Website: crate-barrel
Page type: billing-address
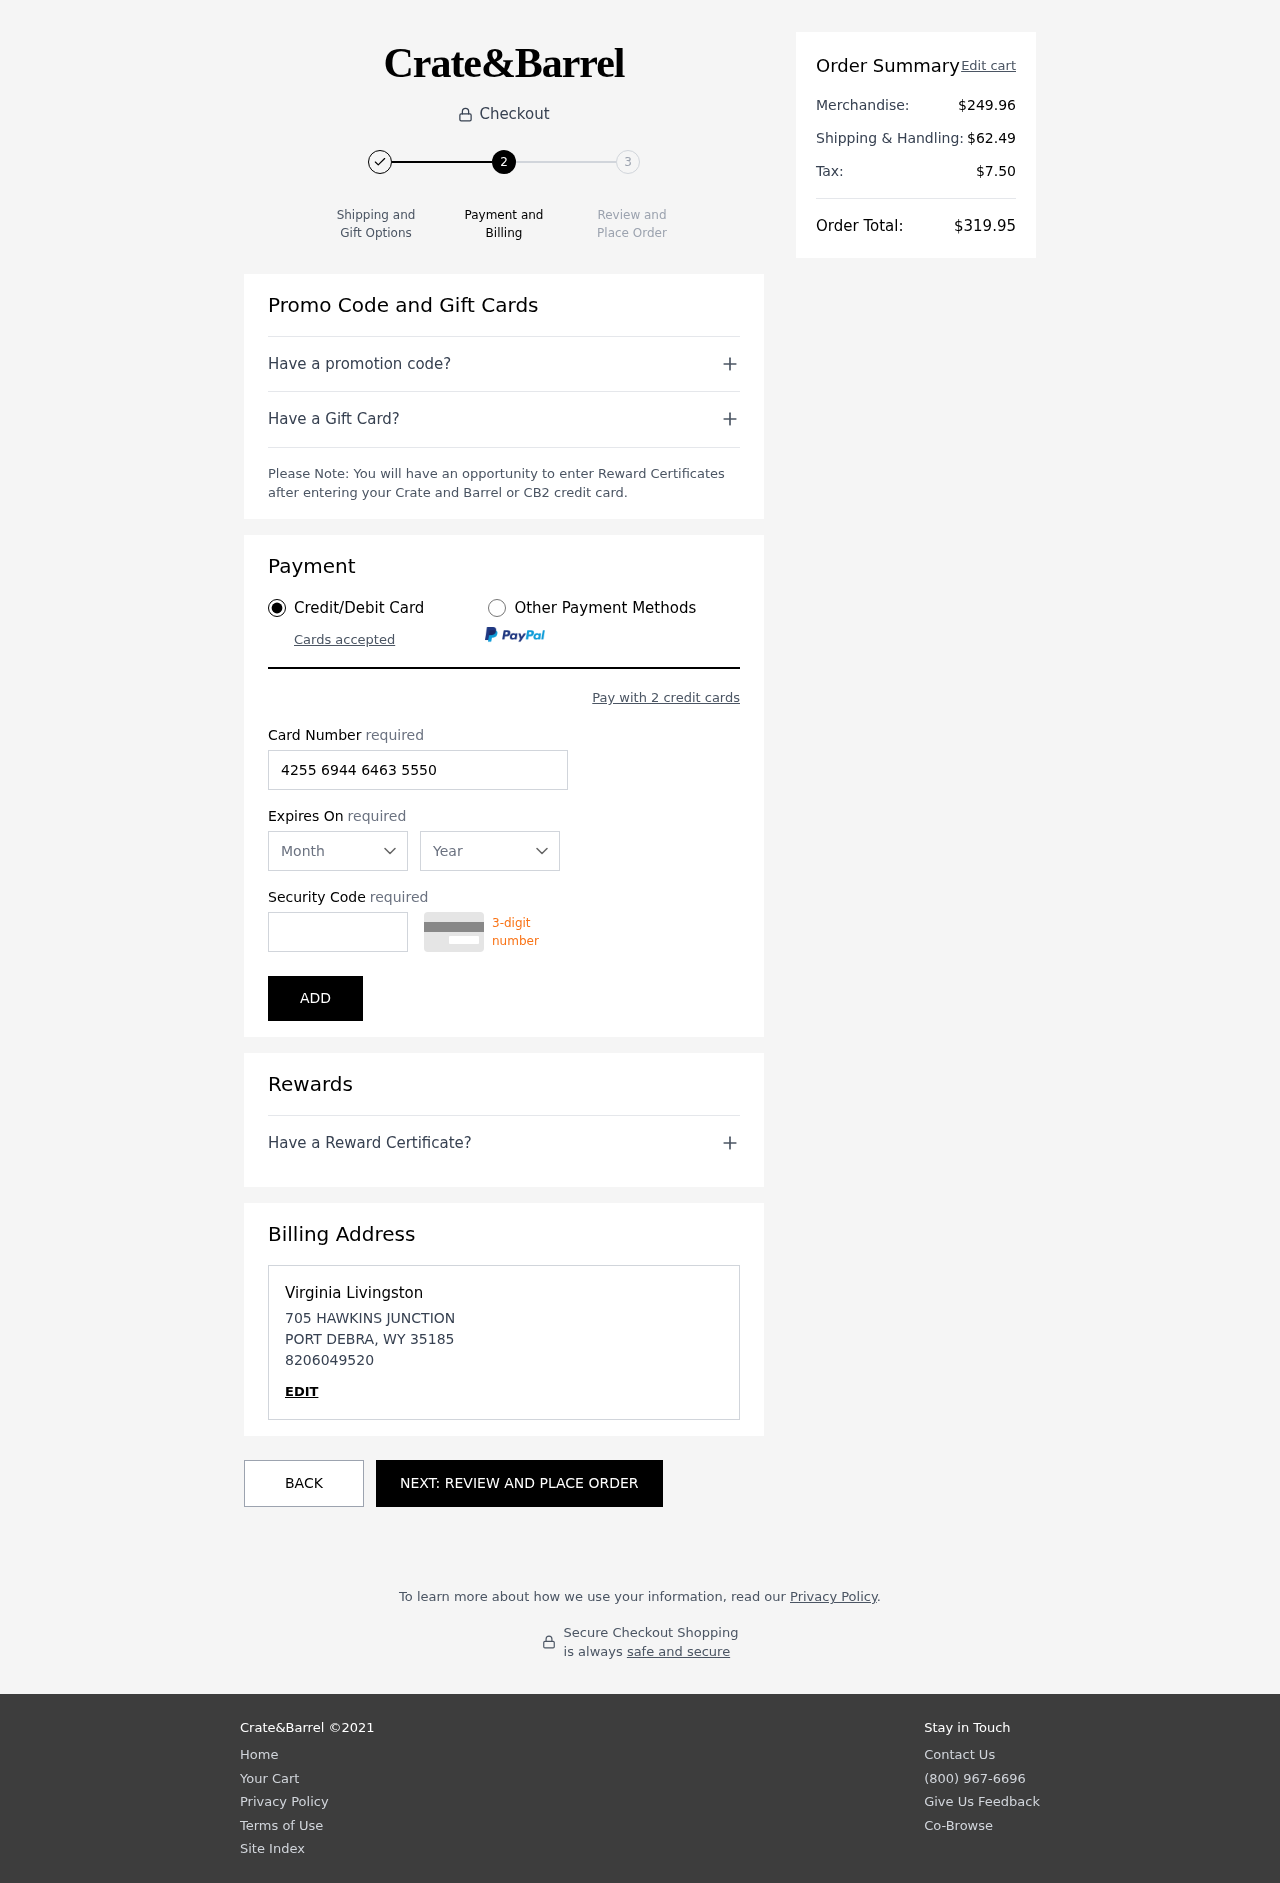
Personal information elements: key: PII_CARD_CVV
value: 257
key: PII_CARD_EXPIRY_MONTH
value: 01
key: PII_CARD_EXPIRY_YEAR
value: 26
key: PII_CARD_NUMBER
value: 4255 6944 6463 5550
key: PII_CITY
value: PORT DEBRA
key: PII_FULLNAME
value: Virginia Livingston
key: PII_PHONE
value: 8206049520
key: PII_POSTCODE
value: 35185
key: PII_STATE_ABBR
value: WY
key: PII_STREET
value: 705 HAWKINS JUNCTION
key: PII_FIRSTNAME
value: Virginia
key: PII_LASTNAME
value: Livingston
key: PII_PHONE_LINE
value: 9520
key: PII_PHONE_SUFFIX
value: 9520
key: PII_POSTCODE_FULL
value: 35185
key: PII_PHONE2
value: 8206049520
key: PII_PHONE3
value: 8206049520
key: PII_FULLNAME2
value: Virginia Livingston
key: PII_FULLNAME3
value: Virginia Livingston
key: PII_FIRSTNAME2
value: Virginia
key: PII_FIRSTNAME3
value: Virginia
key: PII_LASTNAME2
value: Livingston
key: PII_LASTNAME3
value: Livingston
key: PII_FIRSTNAME_DERIVED
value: Virginia
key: PII_LASTNAME_DERIVED
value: Livingston
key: PII_PHONE_NUMERIC
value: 8206049520
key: PII_PHONE_LINE_NUMERIC
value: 9520
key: PII_PHONE_SUFFIX_NUMERIC
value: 9520
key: PII_POSTCODE_NUMERIC
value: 35185
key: PII_PHONE2_NUMERIC
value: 8206049520
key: PII_PHONE3_NUMERIC
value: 8206049520
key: PII_FULLNAME_DERIVED
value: Virginia Livingston
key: PII_NAME_FULL_DERIVED
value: Virginia Livingston
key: PII_PHONE_DIGITS
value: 8206049520
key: PII_PHONE_LAST4
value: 9520
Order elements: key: ORDER_SUBTOTAL
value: $249.96
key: ORDER_SHIPPING_COST
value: $62.49
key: ORDER_TAX
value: $7.50
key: ORDER_TOTAL
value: $319.95